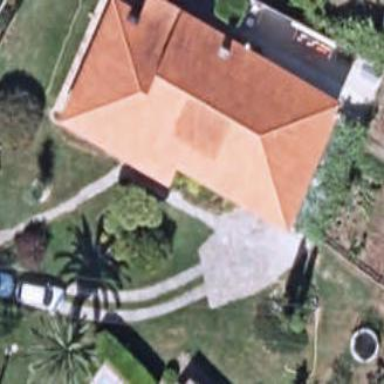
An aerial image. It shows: Simple house.